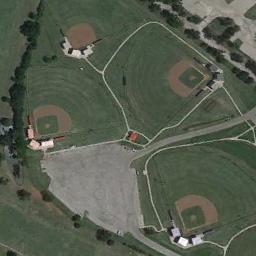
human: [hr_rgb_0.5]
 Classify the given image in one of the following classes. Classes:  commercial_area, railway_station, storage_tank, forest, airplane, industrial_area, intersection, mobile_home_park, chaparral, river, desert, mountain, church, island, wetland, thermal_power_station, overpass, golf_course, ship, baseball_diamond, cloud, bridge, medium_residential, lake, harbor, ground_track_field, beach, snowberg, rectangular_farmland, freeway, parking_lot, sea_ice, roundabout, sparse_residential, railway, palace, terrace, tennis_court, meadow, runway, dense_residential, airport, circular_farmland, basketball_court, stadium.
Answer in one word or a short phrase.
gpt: baseball_diamond